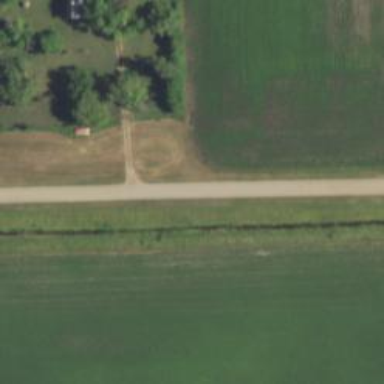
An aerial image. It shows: Unclassified road.